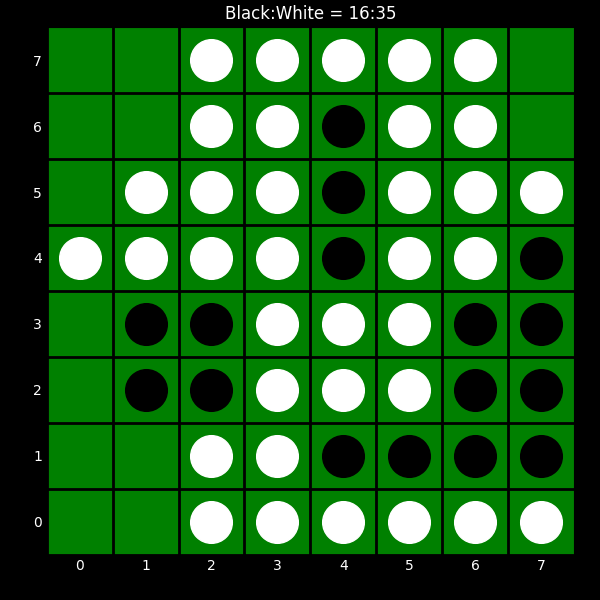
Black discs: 16
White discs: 35